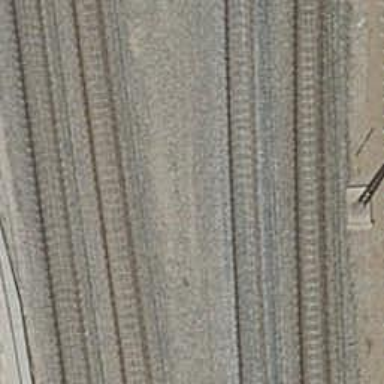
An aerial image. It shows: Railway track with contact line for electrification.